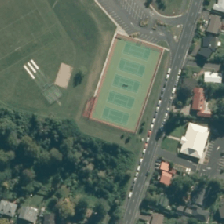
Land cover: urban_parkland